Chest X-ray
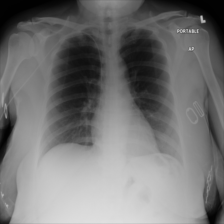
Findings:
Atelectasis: negative
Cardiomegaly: negative
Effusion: negative
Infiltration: negative
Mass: negative
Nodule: negative
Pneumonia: negative
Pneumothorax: negative
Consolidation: negative
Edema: negative
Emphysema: negative
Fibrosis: negative
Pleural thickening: negative
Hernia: negative